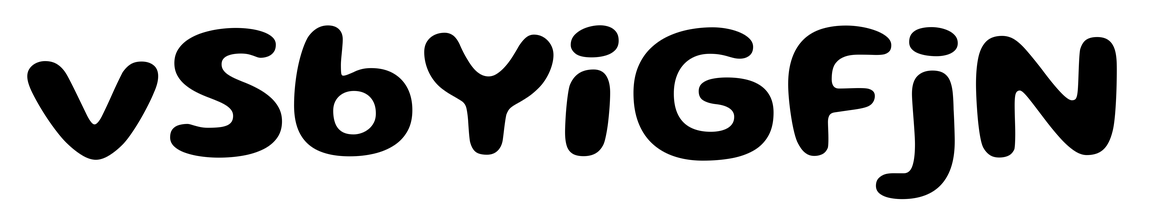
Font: Gluten_SemiBold